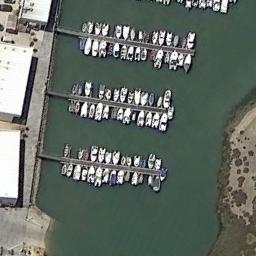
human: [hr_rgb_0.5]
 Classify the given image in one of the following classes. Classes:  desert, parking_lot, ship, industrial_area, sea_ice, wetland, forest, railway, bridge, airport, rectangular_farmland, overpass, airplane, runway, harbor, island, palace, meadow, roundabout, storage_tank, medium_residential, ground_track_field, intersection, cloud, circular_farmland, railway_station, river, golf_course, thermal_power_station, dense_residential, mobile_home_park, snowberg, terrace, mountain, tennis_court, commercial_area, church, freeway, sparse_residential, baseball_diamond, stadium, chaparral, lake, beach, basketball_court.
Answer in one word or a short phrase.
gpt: harbor